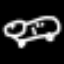
Label: frog